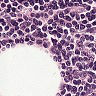
Metastatic tissue present: no